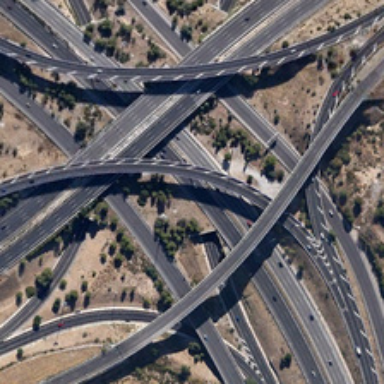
Many sparse green trees are near a viaduct .